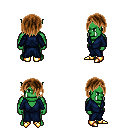
a pixel art fantasy rpg character, male body template, orc, green skin, blue robe, red pants, brown bangs hairstyle, gold boots, four views (front, back, left, right), 2x2 character sprite sheet, small pixel art, hard edges, no anti-aliasing